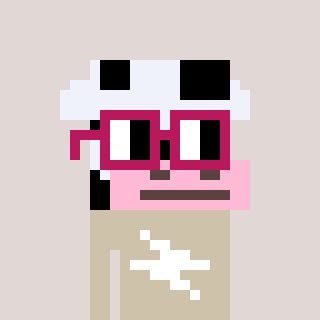
a pixel art character with square dark red glasses, a cow-shaped head and a bege-colored body on a warm background